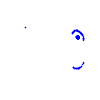
Particle: pion